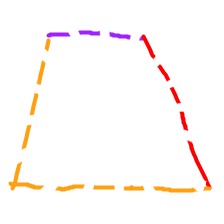
Shape: trapezoid